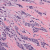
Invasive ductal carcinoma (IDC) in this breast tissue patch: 1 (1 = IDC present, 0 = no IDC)